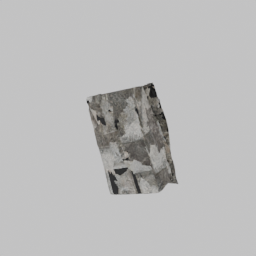
Label: architecture